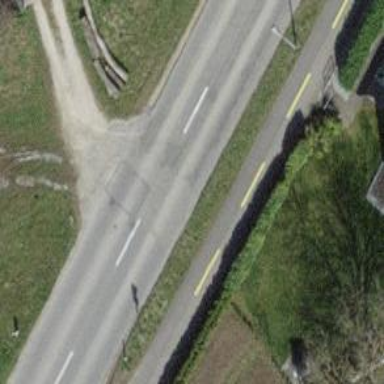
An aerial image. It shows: Tertiary road with separate asphalt cycleway and sidewalk.